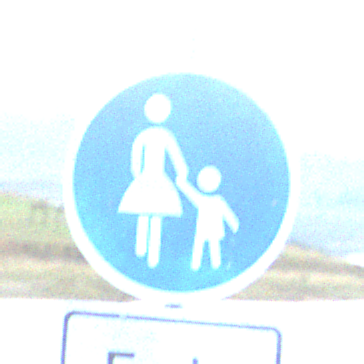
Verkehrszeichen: Gehweg
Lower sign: HinweisDurchVerbaleAngabe2
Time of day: SunriseSunset
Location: Outdoor (RoadRail)
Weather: PartlyCloudy
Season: NotSpecified
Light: Natural